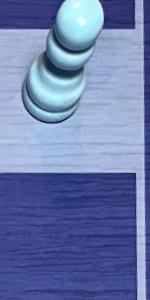
Label: Empty